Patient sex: M
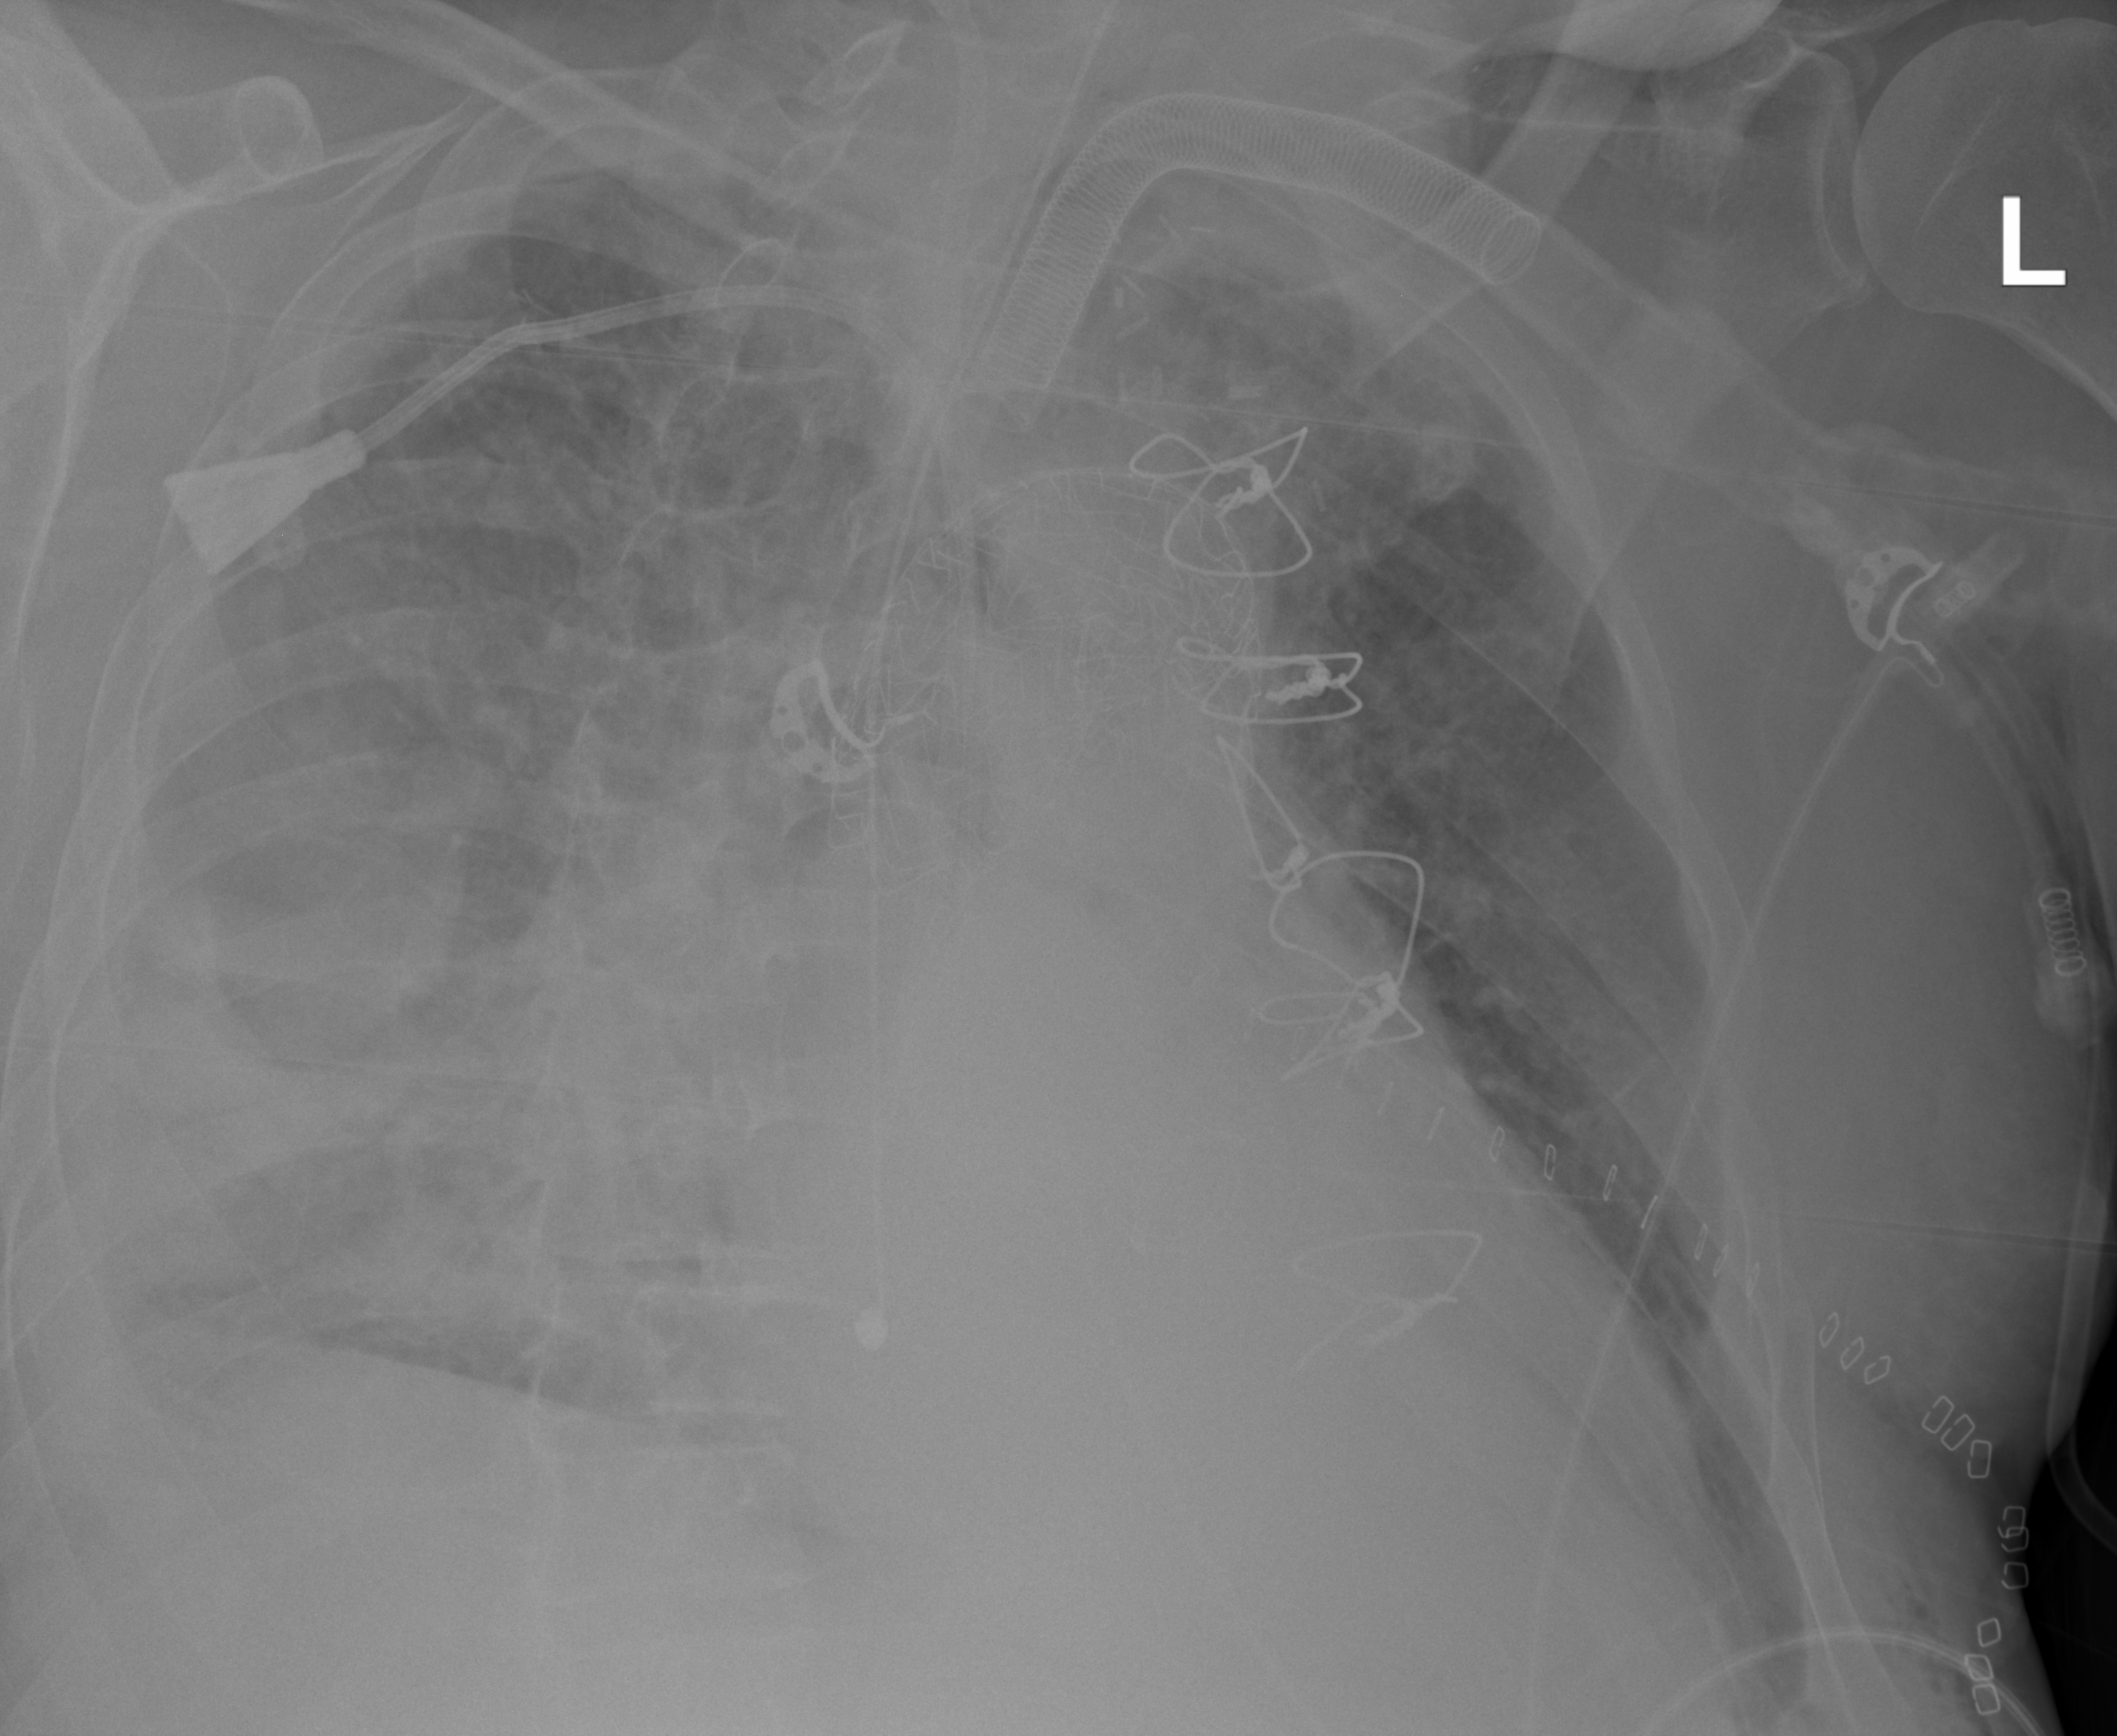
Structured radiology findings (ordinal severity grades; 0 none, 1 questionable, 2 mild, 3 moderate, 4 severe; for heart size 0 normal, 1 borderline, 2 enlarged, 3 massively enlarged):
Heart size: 1
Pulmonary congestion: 2
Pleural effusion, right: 3
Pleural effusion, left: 2
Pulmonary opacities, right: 2
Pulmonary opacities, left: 2
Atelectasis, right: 3
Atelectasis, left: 2